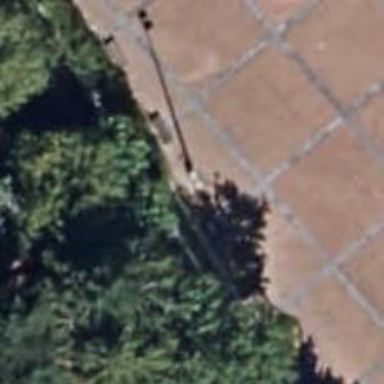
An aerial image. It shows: Brown bench in the vicinity.